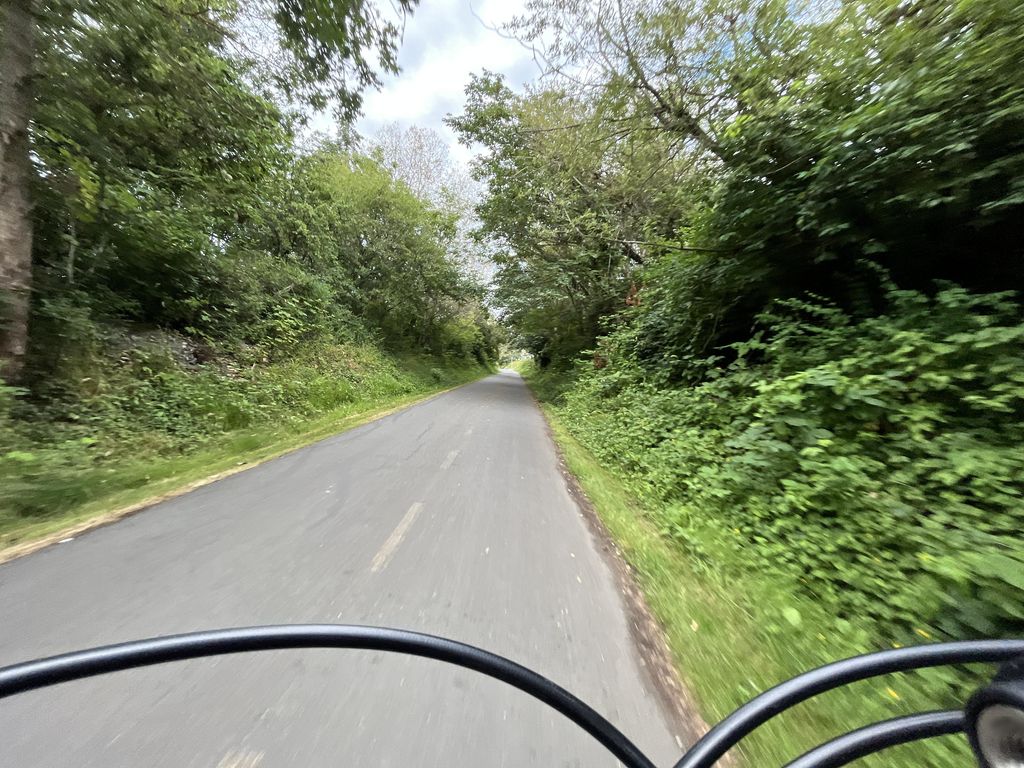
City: victoria